Field crop: tomato
Growth stage: 1
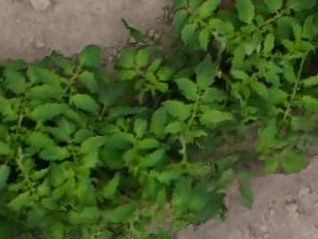
Species: tomato